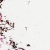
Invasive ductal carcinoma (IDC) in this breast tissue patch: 0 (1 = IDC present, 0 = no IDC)